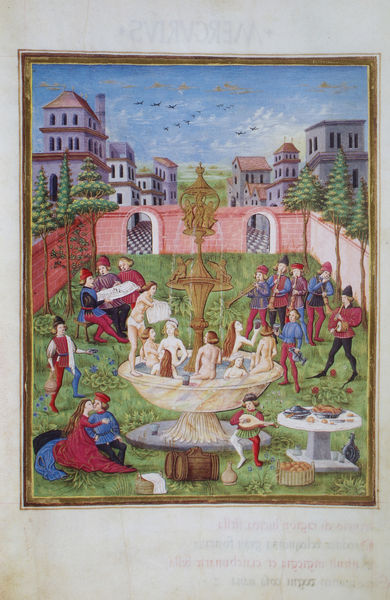
Titel: De Sphaera, Die Kinder der Venus
Standort: Modena
Institution: Biblioteca Estense
Schlagwörter: akt, baum, blau, gemälde, himmel, mann, nackt, wasser, weiß, wolken, baden, badende, bäume, frauen, grün, menschen, stadt, blumen, braun, bunt, femmes, fenster, frau, männer, tisch, dach, gebäude, gras, haus, obst, park, rasen, rosen, rot, wiese, zaun, fest, schachbrett, architektur, rahmen, sockel, stein, horizont, häuser, vögel, boden, gold, adel, paar, gesang, gitarre, instrumente, musik, musiker, gotik, renaissance, rosa, brunnen, fliegen, kinder, schornstein, engel, garten, springbrunnen, farbig, schrift, kuss, küssen, liebe, italien, perspektive, pflaster, spieler, dächer, mauer, hof, tannen, essen, vergnügen, musizieren, nackte, tor, bögen, bad, spiel, paradies, innenhof, buch, schwarm, becken, musicien, kardinal, fass, kacheln, buchseite, tore, flöte, liebespaar, portale, sage, liebende, mittelalter, rundbögen, nymphen, eden, posaunen, schriftrolle, fontäne, trompeten, laute, lautenspieler, mandoline, leier, miniatur, ciel, bain, jungbrunnen, garten eden, gartenmauer, musikant, love, poesie, unschuld, music, torbögen, arc, trompete, fountain, lustgarten, gedeckter tisch, buffet, musikinstrumente, buchillustration, musikanten, buchmalerei, spielmann, lebensfreude, minnesang, jungfrauen, kalenderblatt, fontaine, enluminure, stundenbuch, nus, musique, paa, berry, brüder limburg, tres riches heures, scene, durchfahrten, bung, astrology, einfahrten, jardin d'mour, livre d'eures, mjusiker, paradiesbrunnen, nues, baiser, nu, finguren, himmel+, children of venus, vögler